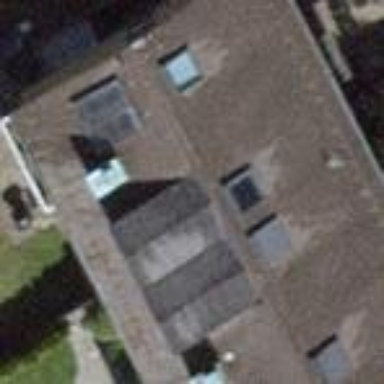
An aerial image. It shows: Building with tiled roof.